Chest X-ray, PA view. Patient: 38 years old, sex M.
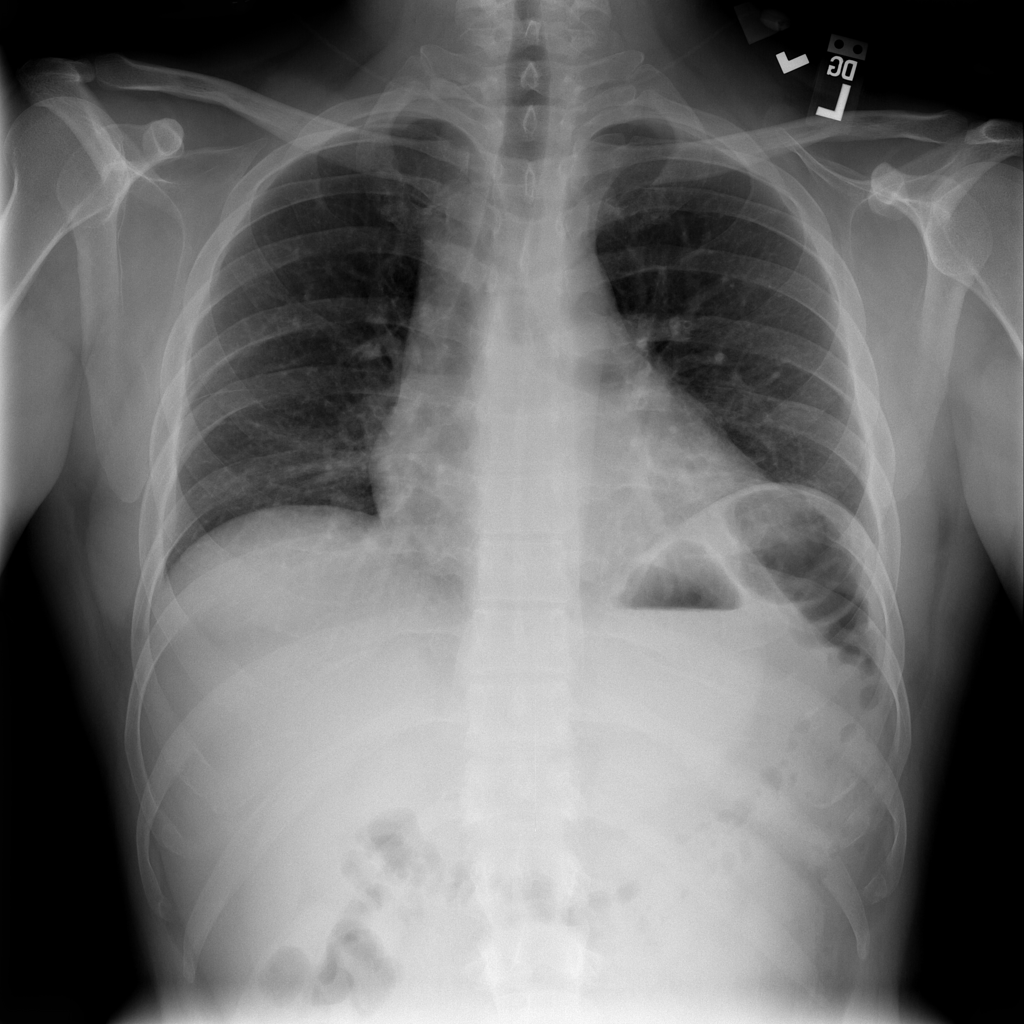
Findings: No Finding